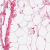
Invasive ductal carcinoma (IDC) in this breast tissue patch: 0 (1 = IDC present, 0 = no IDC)